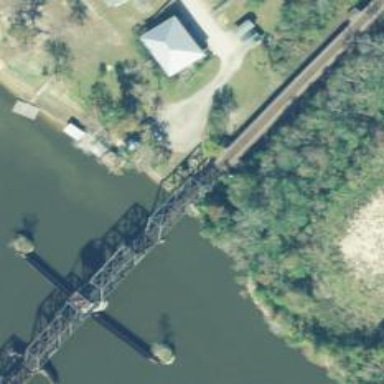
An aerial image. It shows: Swing bridge for railway traffic.